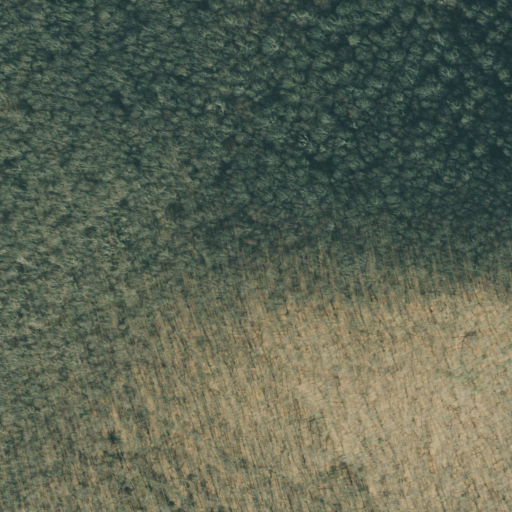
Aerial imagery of mountain in Georgia named Wolfpen Mountain containing only deciduous forest